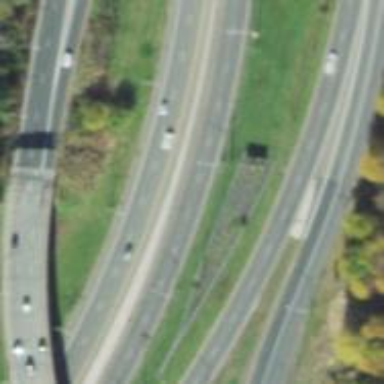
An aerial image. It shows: Urban freeway/expressway with asphalt surface.